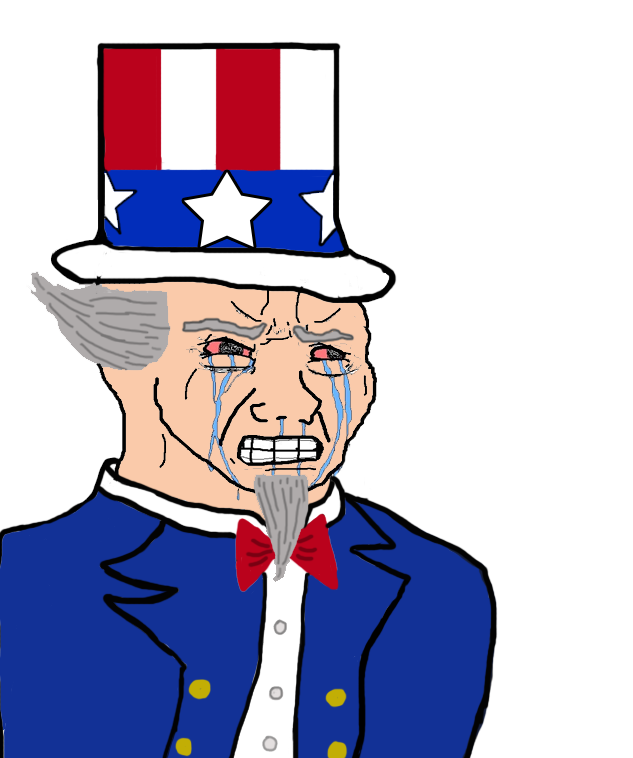
Label: 5_Crying_Wojak